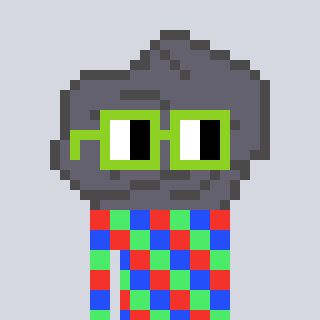
a pixel art character with square light green glasses, a rock-shaped head and a grayscale-colored body on a cool background